Question: once i select an item from dropdown, the item will be placed inside - the code for html and javascript are as below'''
<select class="dropDownList" id="PersonFunction">
<option value="">Choose</option>
<option value="1">Vice President</option>
<option value="2">Director</option>
<option value="3">Secretary</option>
<option value="4">Clerk</option>
</select>
<div class="options">
<ul>
</uL>
</div>
<script type="text/javascript">
$("#PersonFunction").change(function() {
var val = $("option:selected", $(this)).text();
var opt1 = '<li id="'+ $(this).val()+'">'+val+ '<a href="#" class="launch" onclick="removeItem(event)"> remove</a></li>';
$('.options ul').append(opt1);
});
function removeItem(event){
disabledEventPreventDefault(event);
}
</script>
'''
now i need to remove the items when i click remove link which will trigger removeItem
function, how can i do this action.Had try many way but didn't work.Thanks
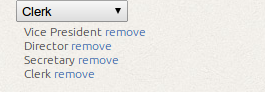
Answer: '''
$(".options").on('click', 'a', function (e) {
$(this).closest('li').remove();
e.preventDefault();
});
'''
Another small thing: you can use '$("option:selected", this)'. 'this' does not need to be in a selector.